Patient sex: M
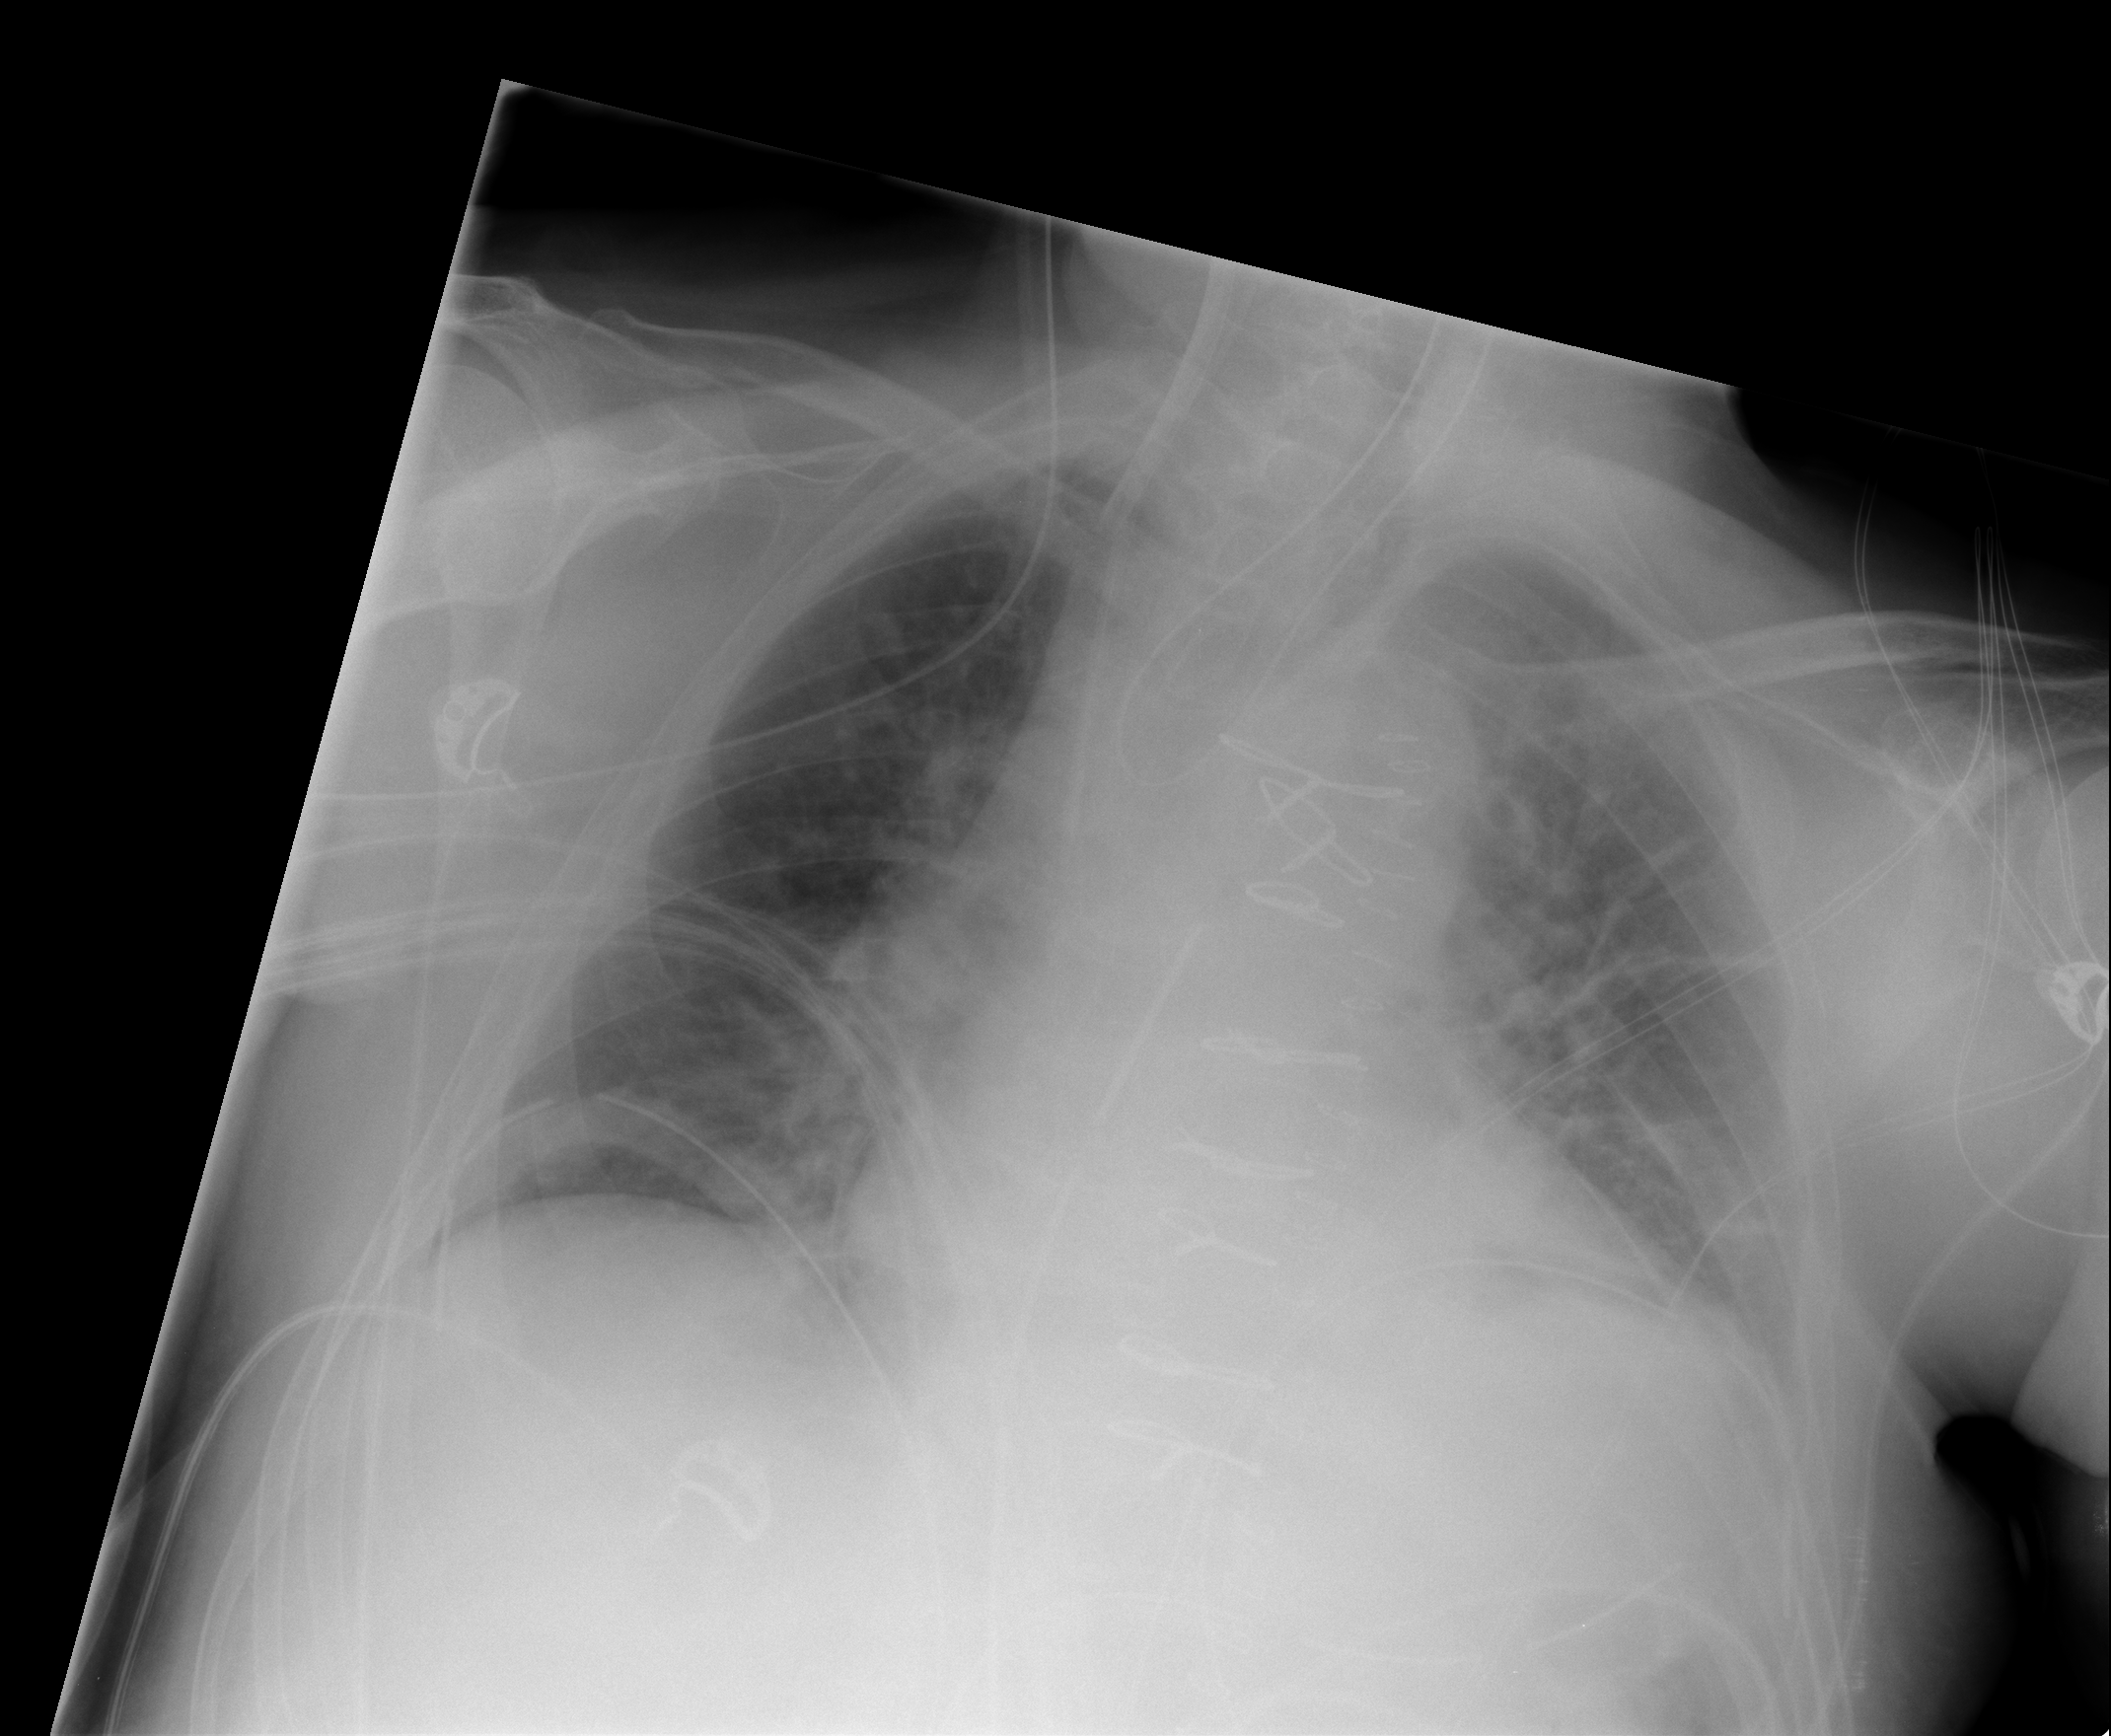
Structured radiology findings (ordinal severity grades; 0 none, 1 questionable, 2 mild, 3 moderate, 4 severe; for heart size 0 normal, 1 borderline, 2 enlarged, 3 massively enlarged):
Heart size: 2
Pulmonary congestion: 2
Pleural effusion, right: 0
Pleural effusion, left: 2
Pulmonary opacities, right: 0
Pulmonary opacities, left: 0
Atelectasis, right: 2
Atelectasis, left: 2